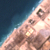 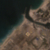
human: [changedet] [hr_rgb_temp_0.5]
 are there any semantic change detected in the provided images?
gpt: The mouth of an artificial river has been edified.